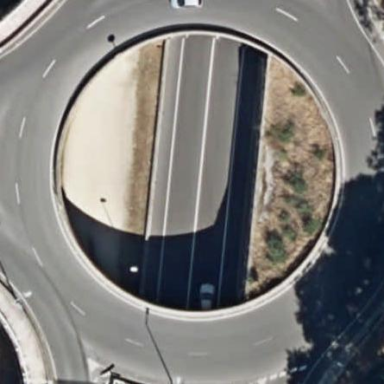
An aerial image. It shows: Bridge over roundabout junction. The bridge is part of trunk link highway.